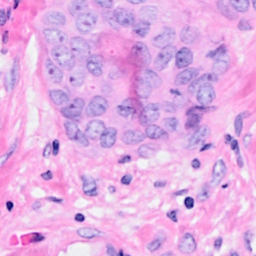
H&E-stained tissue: Breast